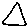
Label: triangle